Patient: sex M, age 23
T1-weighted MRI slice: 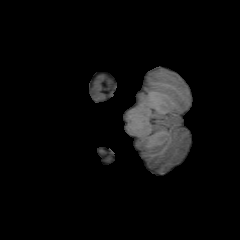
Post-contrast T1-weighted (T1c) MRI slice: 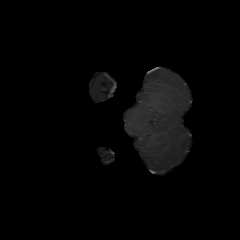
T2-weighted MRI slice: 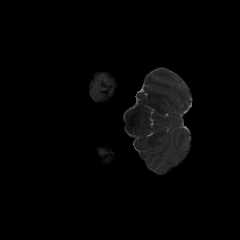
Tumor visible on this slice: no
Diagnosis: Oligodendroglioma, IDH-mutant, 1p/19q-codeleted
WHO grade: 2